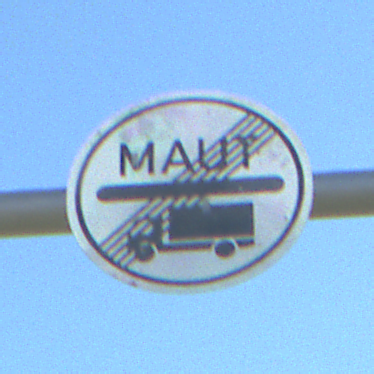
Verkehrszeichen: EndeMautpflicht
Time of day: MorningAfternoon
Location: Outdoor (Nature)
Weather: Clear
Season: Autumn
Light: Natural